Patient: sex F, age 55
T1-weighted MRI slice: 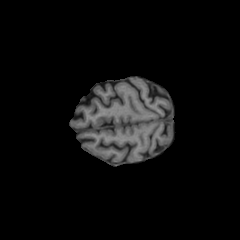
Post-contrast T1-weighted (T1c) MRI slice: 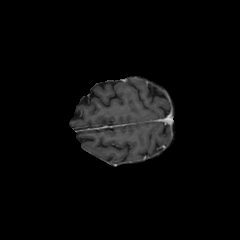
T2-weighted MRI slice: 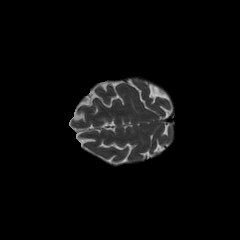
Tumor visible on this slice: no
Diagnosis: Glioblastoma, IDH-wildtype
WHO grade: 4